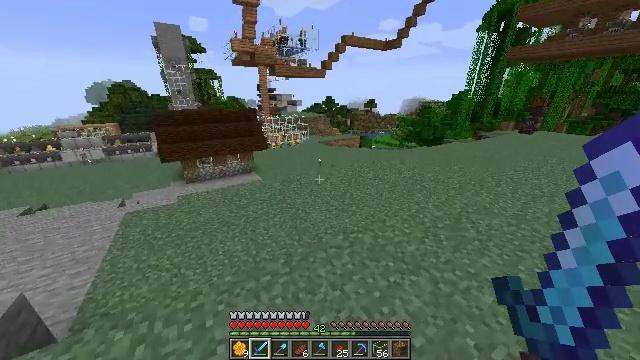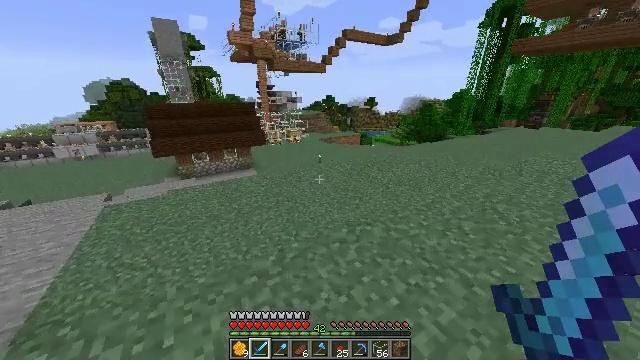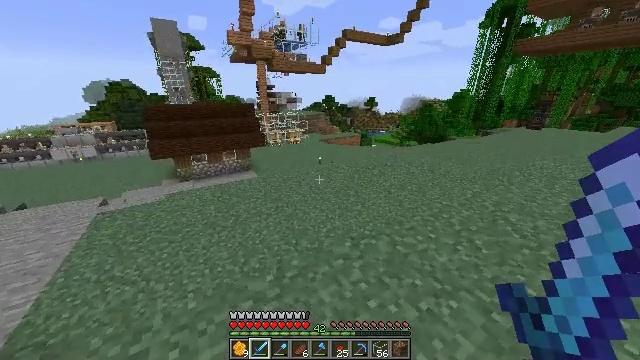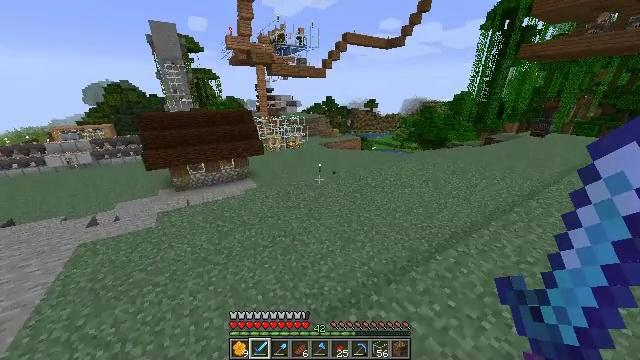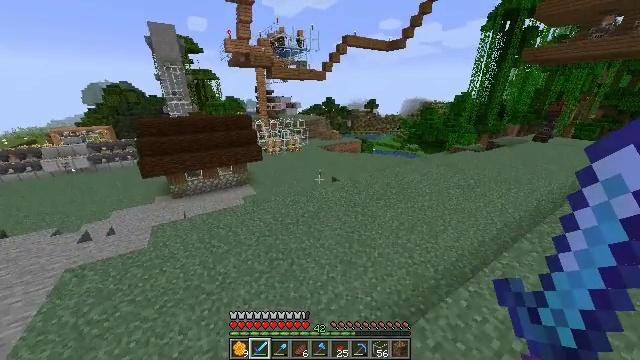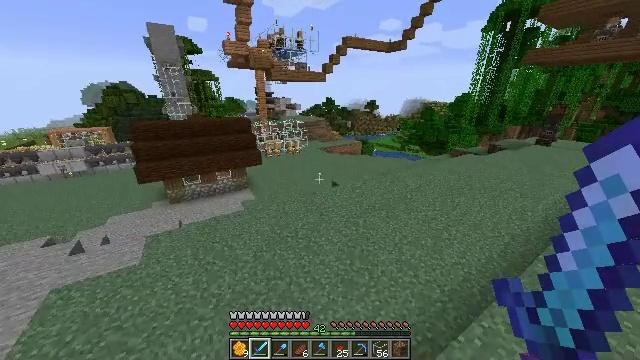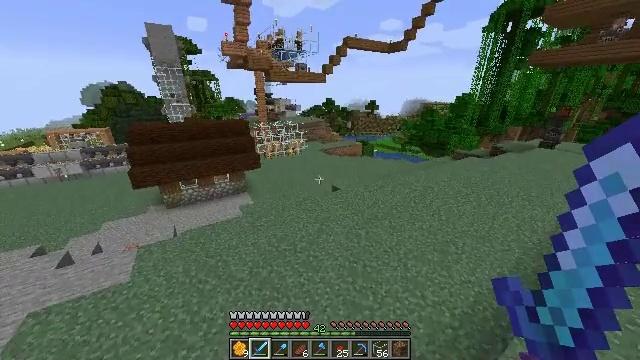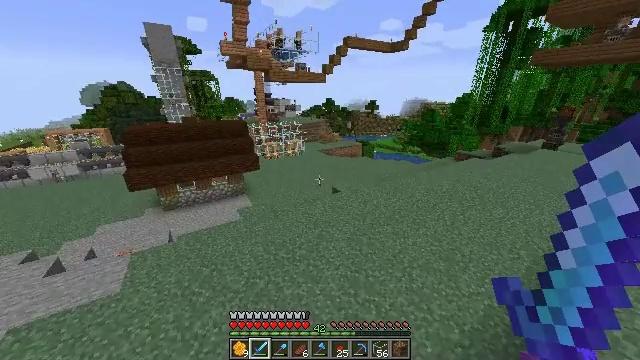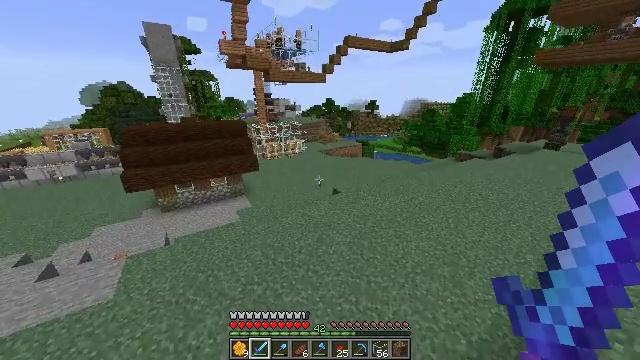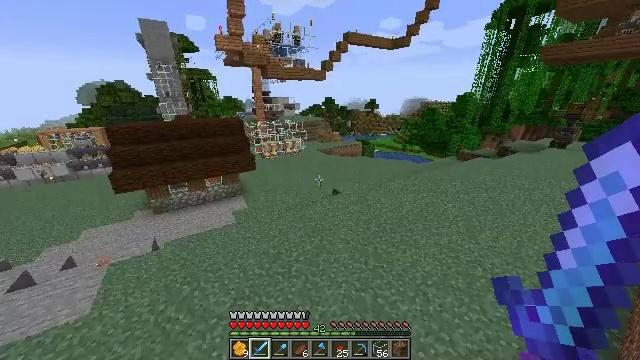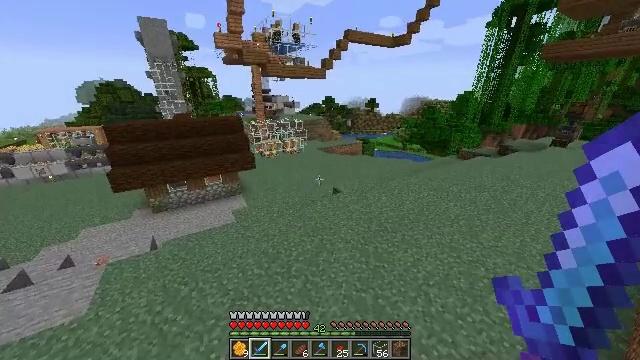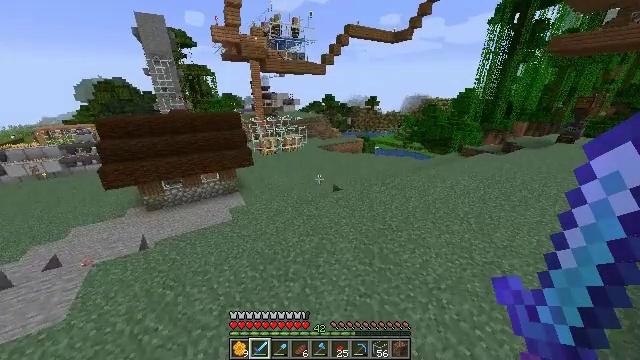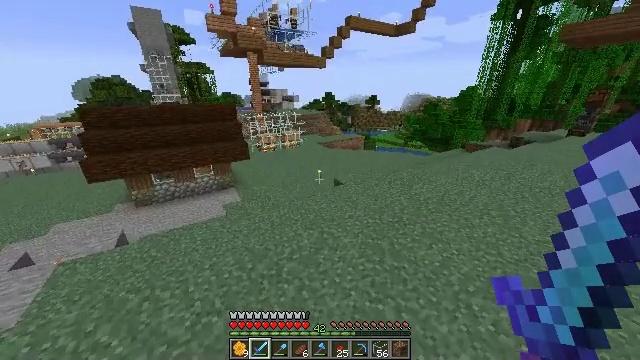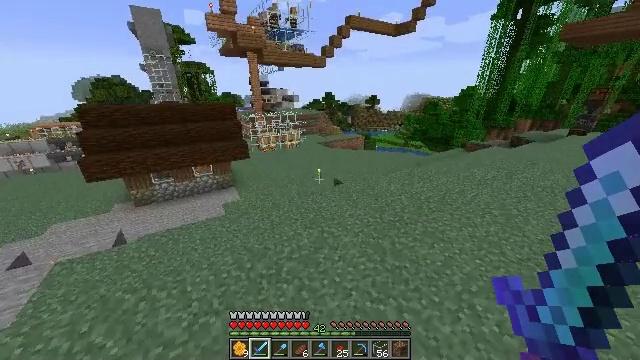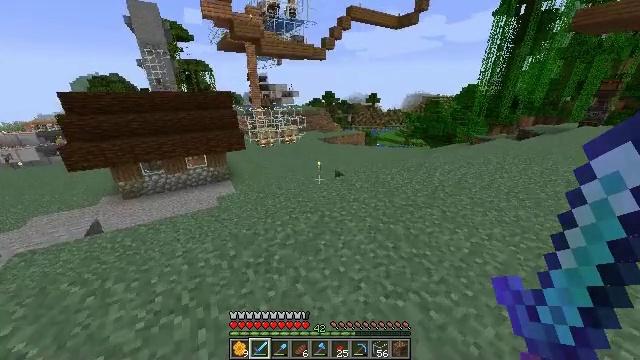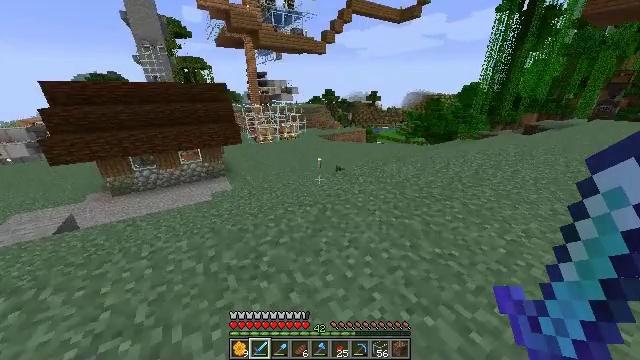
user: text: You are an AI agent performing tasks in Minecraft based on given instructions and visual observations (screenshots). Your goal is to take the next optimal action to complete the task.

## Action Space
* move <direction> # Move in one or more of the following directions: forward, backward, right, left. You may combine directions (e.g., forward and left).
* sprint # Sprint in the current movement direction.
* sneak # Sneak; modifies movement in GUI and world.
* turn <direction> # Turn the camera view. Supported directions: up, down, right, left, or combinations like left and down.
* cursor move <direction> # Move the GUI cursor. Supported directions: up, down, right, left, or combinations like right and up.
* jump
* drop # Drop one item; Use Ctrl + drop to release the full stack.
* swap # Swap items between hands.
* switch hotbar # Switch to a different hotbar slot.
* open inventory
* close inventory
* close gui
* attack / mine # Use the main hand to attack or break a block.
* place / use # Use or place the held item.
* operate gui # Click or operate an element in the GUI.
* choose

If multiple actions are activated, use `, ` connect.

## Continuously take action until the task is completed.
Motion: motion action
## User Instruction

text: Destroy the beehive to relocate it.
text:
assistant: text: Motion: move forward, sprint, jump
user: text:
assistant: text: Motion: move forward, sprint, jump
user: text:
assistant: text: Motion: move forward, sprint, jump
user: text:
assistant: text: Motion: move forward, sprint, jump
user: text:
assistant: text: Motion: move forward, jump
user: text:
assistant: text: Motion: move forward, jump
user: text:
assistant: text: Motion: move forward, jump
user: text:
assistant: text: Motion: move forward, jump
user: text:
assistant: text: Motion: move forward, jump
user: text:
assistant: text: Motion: move forward, jump
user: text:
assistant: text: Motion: move forward, jump
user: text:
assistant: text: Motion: move forward, jump
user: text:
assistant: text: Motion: move forward, jump
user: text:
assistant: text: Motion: move forward, jump
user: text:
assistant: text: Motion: move forward, sprint, jump
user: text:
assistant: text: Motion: move forward, sprint, jump
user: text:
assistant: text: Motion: move forward, sprint, jump
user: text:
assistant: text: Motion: move forward, sprint, jump
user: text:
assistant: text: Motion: move forward, jump
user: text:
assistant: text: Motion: move forward, turn left, jump
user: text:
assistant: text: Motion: move forward, jump
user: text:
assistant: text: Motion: move forward, jump
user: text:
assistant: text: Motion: move forward, jump
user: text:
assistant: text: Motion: move forward, jump
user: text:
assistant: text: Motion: move forward, jump
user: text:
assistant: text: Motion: move forward, jump
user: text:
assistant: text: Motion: move forward, jump
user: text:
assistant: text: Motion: move forward, sprint, jump
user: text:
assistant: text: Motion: move forward, sprint, jump
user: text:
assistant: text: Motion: move forward, sprint, turn left, jump